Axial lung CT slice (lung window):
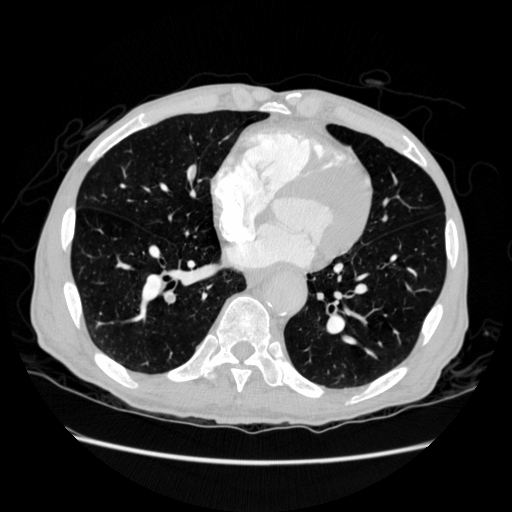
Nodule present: no